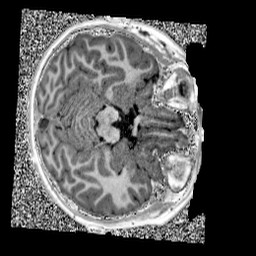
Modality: UNIT1
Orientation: axial
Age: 12
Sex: male
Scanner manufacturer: siemens
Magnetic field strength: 3 T
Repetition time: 4 s
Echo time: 0.00299 s